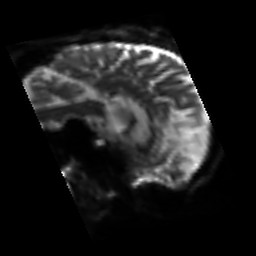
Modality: sbref
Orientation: sagittal
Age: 58
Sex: male
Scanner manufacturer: siemens
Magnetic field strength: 3 T
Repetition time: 3.2 s
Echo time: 0.081 s